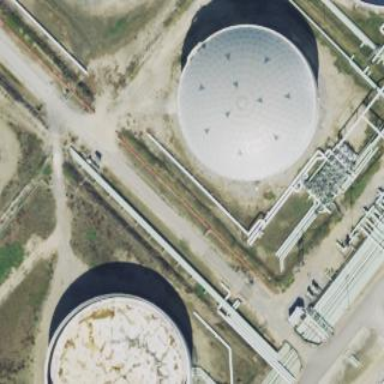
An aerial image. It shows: Storage tank building.